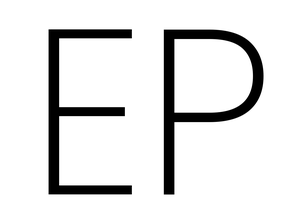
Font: Poppins-ExtraLight